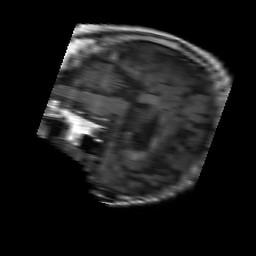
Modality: T1w
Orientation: sagittal
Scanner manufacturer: philips
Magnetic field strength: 1.5 T
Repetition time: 0.375 s
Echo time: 0.011 s